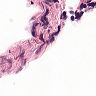
Metastatic tissue present: no